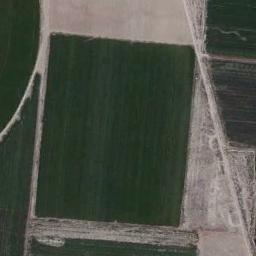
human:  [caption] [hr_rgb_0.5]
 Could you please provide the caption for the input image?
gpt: A green rectangular farmland is surrounded by the bare land .

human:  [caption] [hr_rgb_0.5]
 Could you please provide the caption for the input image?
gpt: There are some green and bare rectangular farmland .

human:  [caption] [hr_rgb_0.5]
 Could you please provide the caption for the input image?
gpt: A green rectangular farm field .

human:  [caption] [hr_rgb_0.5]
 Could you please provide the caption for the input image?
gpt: There are several dirt roads between the rectangular farmlands .

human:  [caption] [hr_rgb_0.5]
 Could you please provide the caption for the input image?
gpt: There are several green rectangular farmlands .